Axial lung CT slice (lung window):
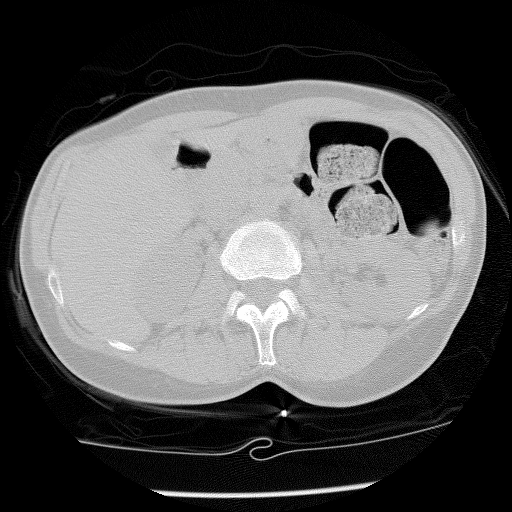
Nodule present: no